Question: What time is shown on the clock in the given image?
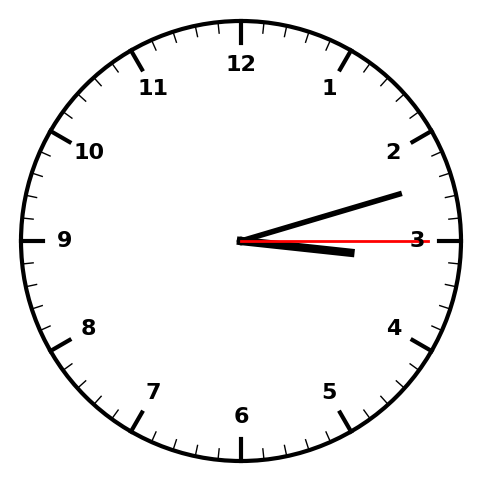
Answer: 03:12:15